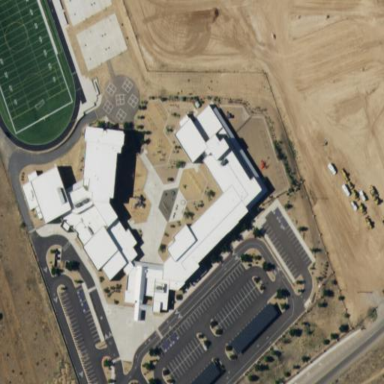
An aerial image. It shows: School.